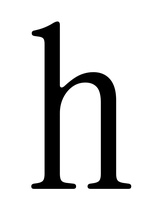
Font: InstrumentSerif-Regular